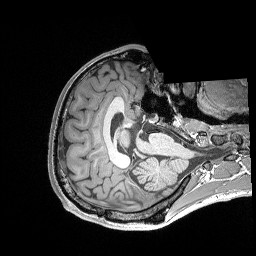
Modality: T1w
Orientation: axial
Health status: healthy
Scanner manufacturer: siemens
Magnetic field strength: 3 T